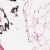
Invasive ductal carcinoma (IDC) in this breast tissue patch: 0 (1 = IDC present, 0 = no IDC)